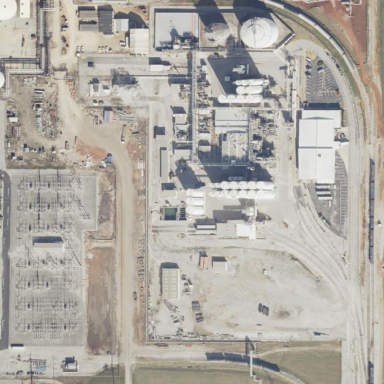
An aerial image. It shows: Industrial area dedicated to chemical works.